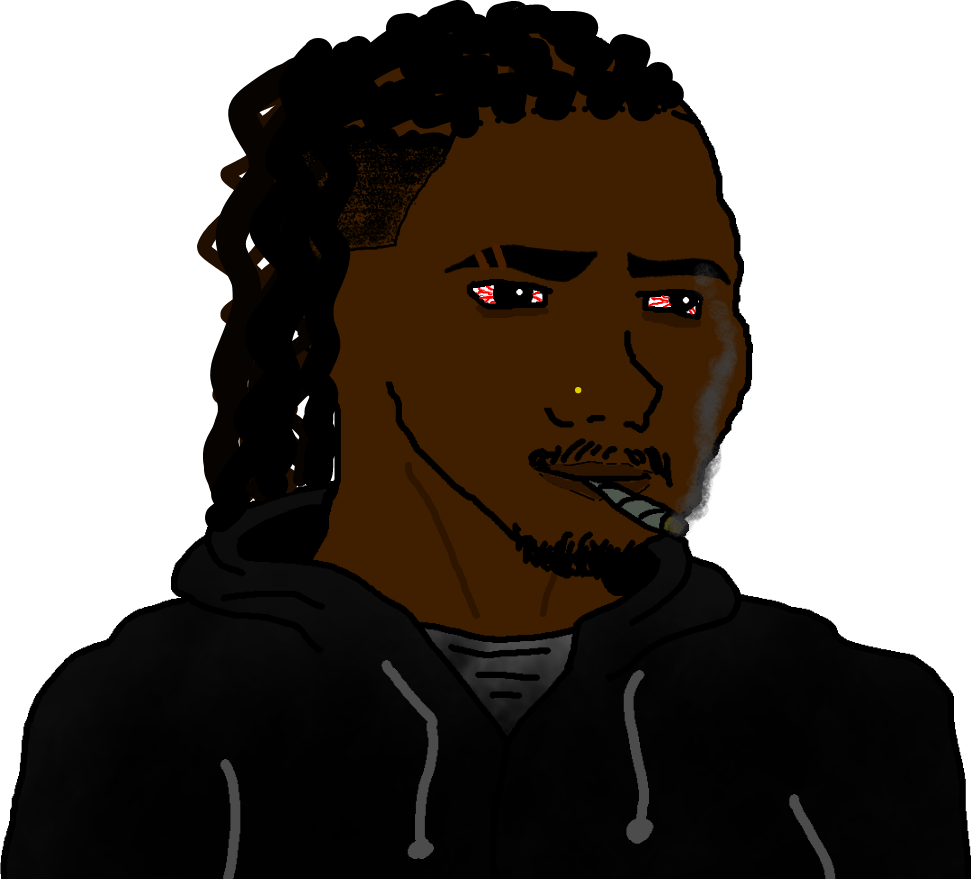
Label: 5_Blackjak